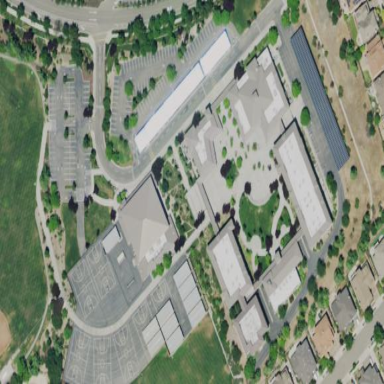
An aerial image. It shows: School.